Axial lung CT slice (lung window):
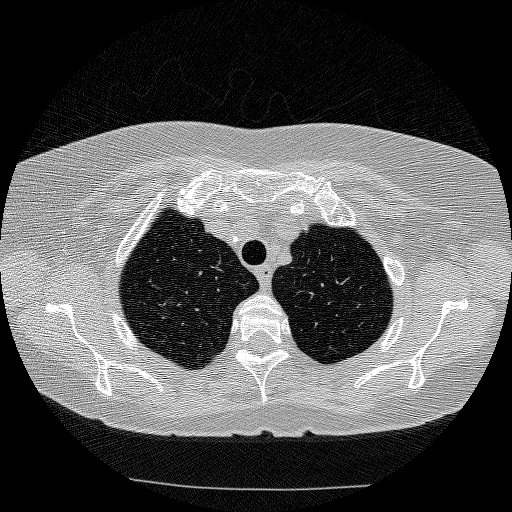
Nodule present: yes
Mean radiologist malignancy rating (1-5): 4